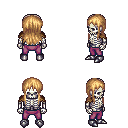
a pixel art fantasy rpg character, male body template, skeleton, leather shoulder armor, magenta pants, light blonde unkempt hairstyle, metal boots, four views (front, back, left, right), 2x2 character sprite sheet, small pixel art, hard edges, no anti-aliasing